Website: macys
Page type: billing-address
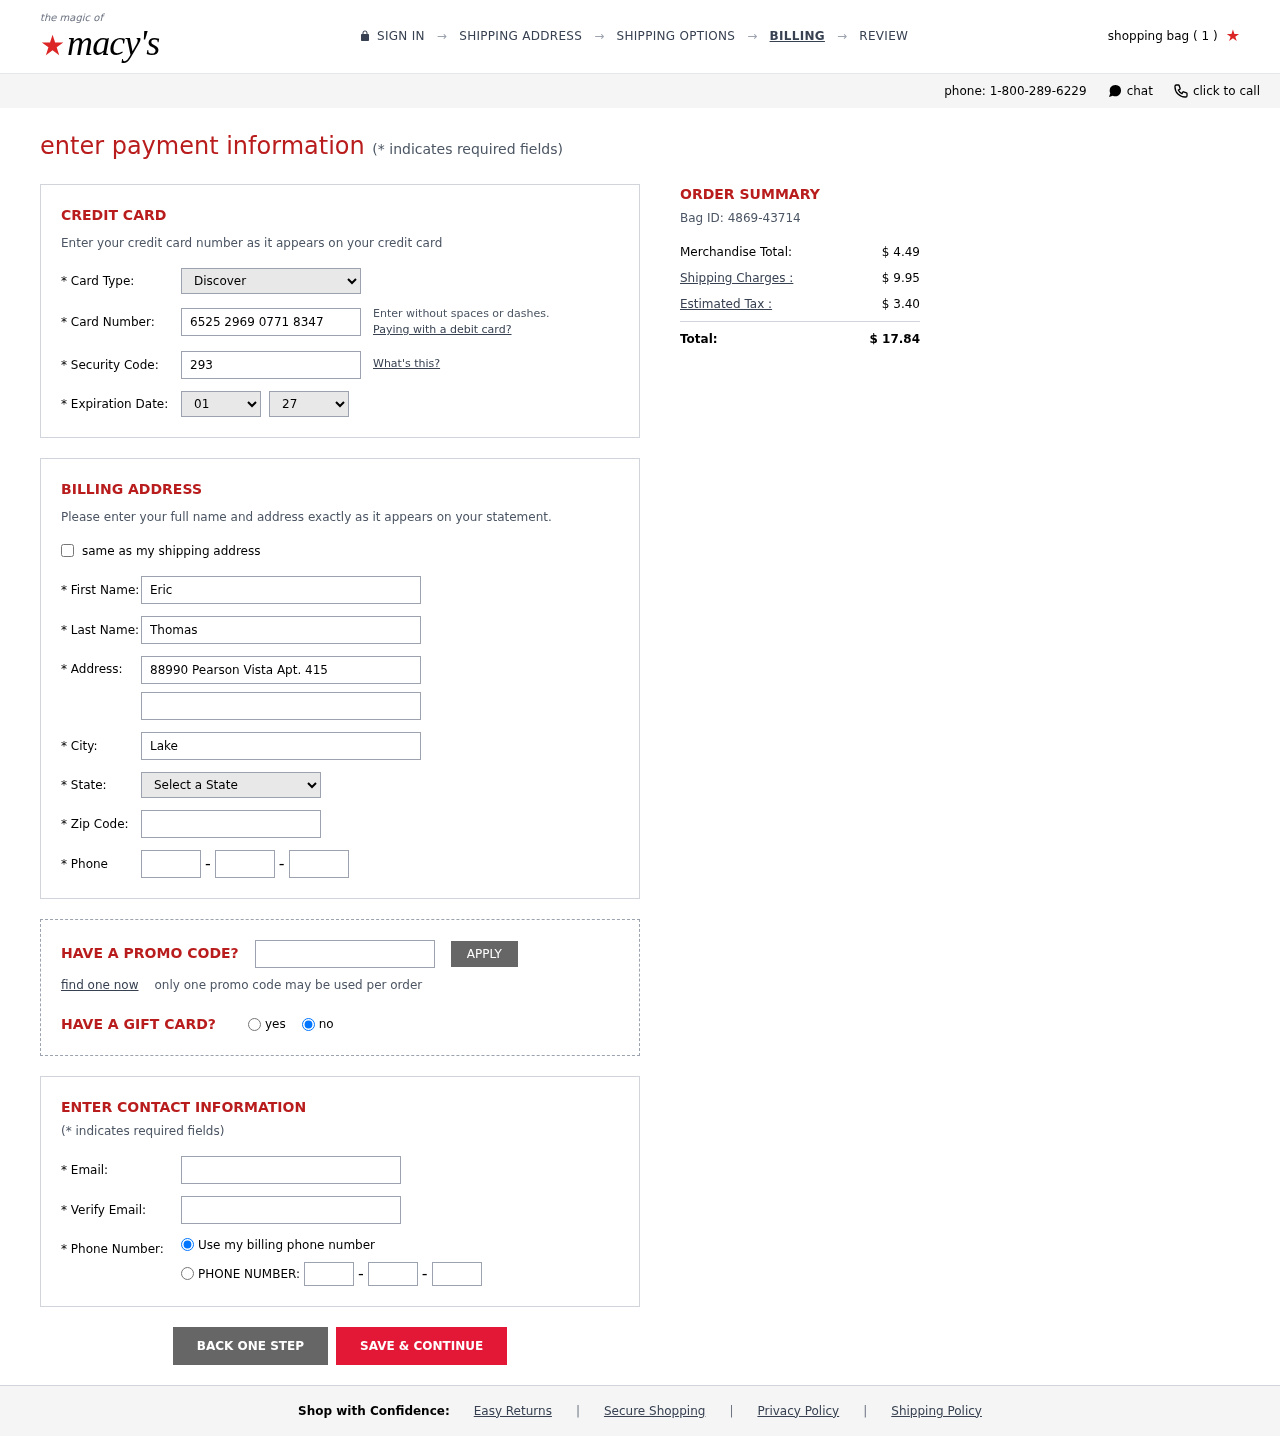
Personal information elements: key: PII_CARD_CVV
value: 293
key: PII_CARD_EXPIRY_MONTH
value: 01
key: PII_CARD_EXPIRY_YEAR
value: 27
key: PII_CARD_NUMBER
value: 6525 2969 0771 8347
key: PII_CARD_TYPE
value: Discover
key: PII_CITY
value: Lake Rebecca
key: PII_EMAIL
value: eric_thomas@yahoo.com
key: PII_FIRSTNAME
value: Eric
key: PII_LASTNAME
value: Thomas
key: PII_PHONE_AREA
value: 381
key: PII_PHONE_PREFIX
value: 287
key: PII_PHONE_SUFFIX
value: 6273
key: PII_POSTCODE
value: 38403
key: PII_STATE_ABBR
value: MO
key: PII_STREET
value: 88990 Pearson Vista Apt. 415
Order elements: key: ORDER_NUM_ITEMS
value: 1
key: ORDER_ID
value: Bag ID: 4869-43714
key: ORDER_SUBTOTAL
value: $ 4.49
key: ORDER_SHIPPING_COST
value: $ 9.95
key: ORDER_TAX
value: $ 3.40
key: ORDER_TOTAL
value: $ 17.84